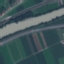
Land use / land cover class: River